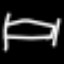
Label: bed